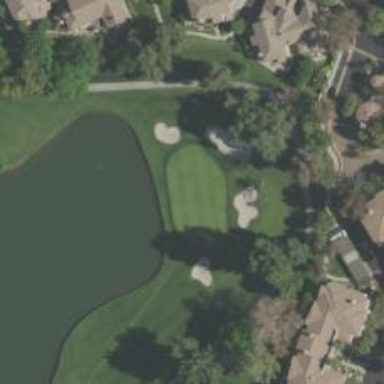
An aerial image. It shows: View of golf hole.